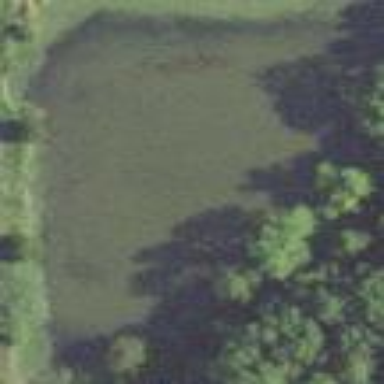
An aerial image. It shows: Pond surrounded by natural water.